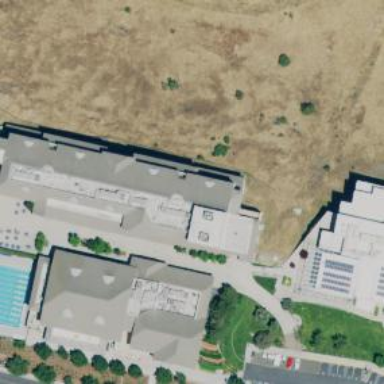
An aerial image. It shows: School building.